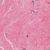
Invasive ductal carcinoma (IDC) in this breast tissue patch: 0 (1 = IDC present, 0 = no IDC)